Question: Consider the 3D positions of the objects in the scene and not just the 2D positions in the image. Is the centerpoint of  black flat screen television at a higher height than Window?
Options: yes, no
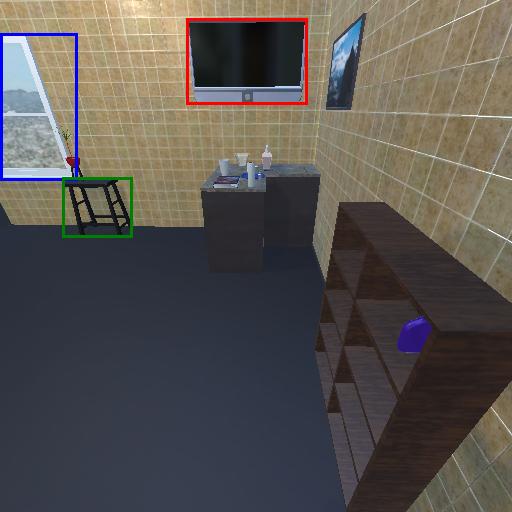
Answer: yes